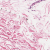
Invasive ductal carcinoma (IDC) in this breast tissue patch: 0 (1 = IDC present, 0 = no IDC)